Interaction volume radius: 5 \u00c5
Interaction volume height: 30 \u00c5
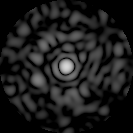
Disorder parameter: 0.8409